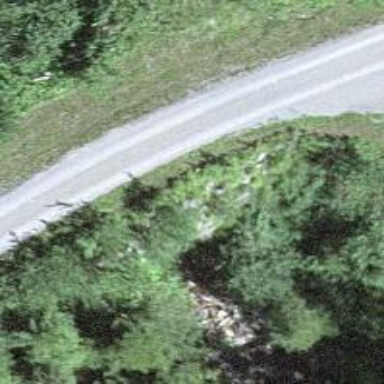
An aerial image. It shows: Culvert tunnel.